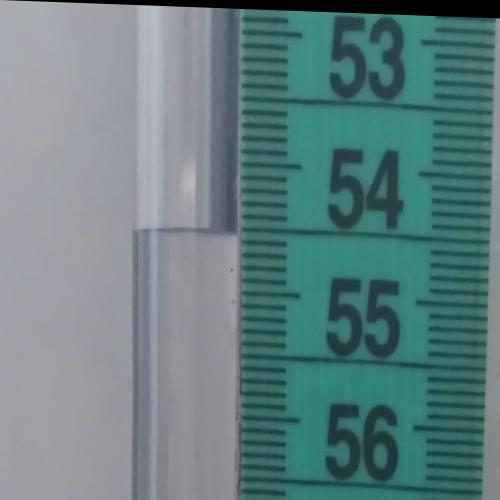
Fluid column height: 54.5 cm